Aerial crown-view tile of a tropical tree (Barro Colorado Island, Panama), acquired 20250818:
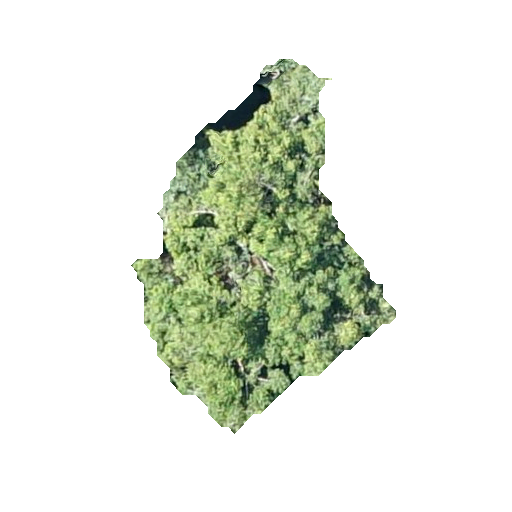
Species: Guatteria lucens
GBIF accepted scientific name: Guatteria lucens
Crown area: 77.958 m²